Question: I'm using spark on google cloud platform.
Apparently I'm reading a file from the filesystem 'gs://<bucket>/dir/file', but the log output prompts
> FileNotFoundException: 'gs:/bucket/dir/file (No such file or dir exist)
The missing '/' is obviously the problem. How can I solve this?

This is my code:
'''
val files = Array(("call 1","gs://<bucket>/google-cloud-dataproc-metainfo/test/123.wav"))
val splitAudioFiles = sc.parallelize(files.map(x => splitAudio(x, 5, sc)))
def splitAudio(path: (String, String), interval: Int, sc: SparkContext): (String, Seq[(String,Int)]) = {
val stopWords = sc.broadcast(loadTxtAsSet("gs://<bucket>/google-cloud-dataproc-metainfo/test/stopword.txt")).value
val keyWords = sc.broadcast(loadTxtAsSet("gs://<bucket>/google-cloud-dataproc-metainfo/test/KeywordList.txt")).value
val file = new File((path._2))
val audioTitle = path._1
val fileFormat: AudioFileFormat = AudioSystem.getAudioFileFormat(file)
val format = fileFormat.getFormat
'''
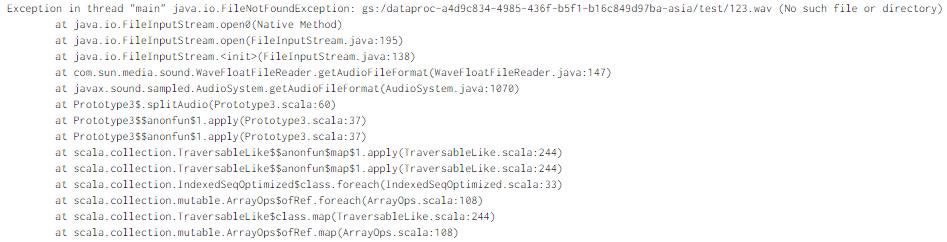
Answer: It appears you're making use of AudioSystem.getAudioFileFormat(URL), which does not support gs:// URIs. Instead, you'll need to use the Hadoop FileSystem interface to acquire an InputStream for the file and make use of AudioSystem.getAudioFileFormat(InputStream). I something like this should work:
'''
import org.apache.hadoop.fs.Path;
import org.apache.hadoop.conf.Configuration;
val sc: SparkContext = ...
val urls : RDD[URL] = ...
val formats : RDD[AudioFileFormat] = urls.map(url => {
val asUri = url.toURI
val conf = new Configuration()
val hadoopPath = new Path(asUri)
val hadoopFs = hadooPath.getFileSystem(conf)
val inputStream = hadoopFs.open(hadoopPath)
AudioSystem.getAudioFileFormat(inputStream)
})
'''